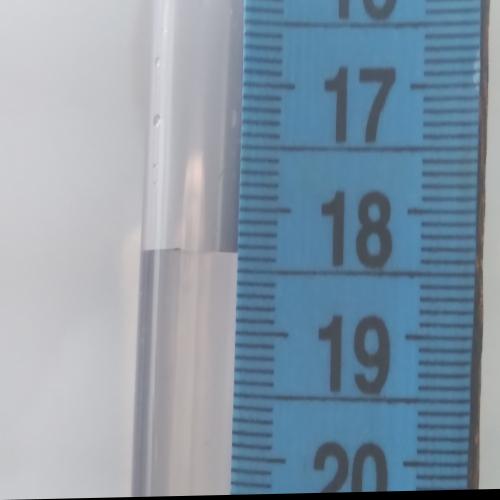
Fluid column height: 18.4 cm